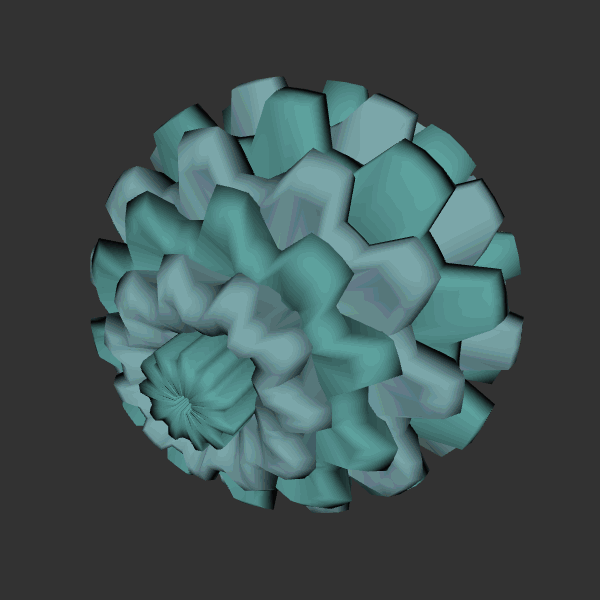
Background: dark